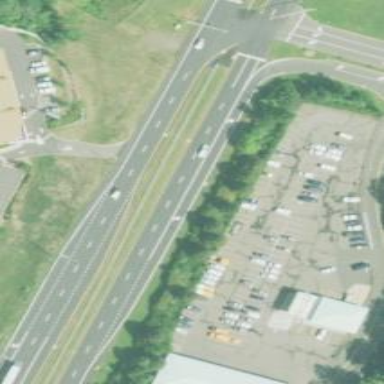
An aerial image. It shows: Trunk highway.